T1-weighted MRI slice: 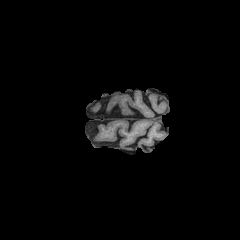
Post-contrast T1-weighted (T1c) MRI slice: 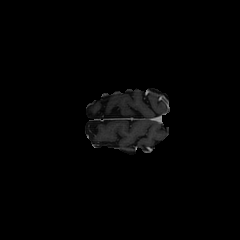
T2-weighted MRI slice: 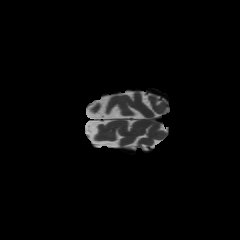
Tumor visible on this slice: no